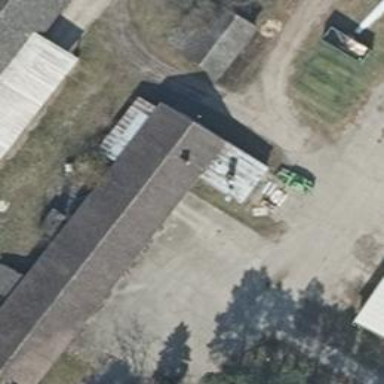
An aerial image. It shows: Building with gabled roof. The roof orientation is along the building's structure.